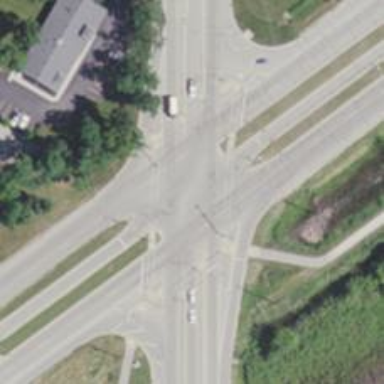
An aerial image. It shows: Intersection with secondary link road.